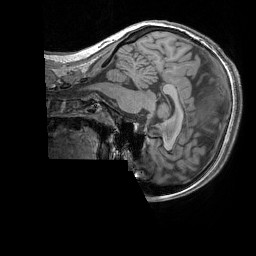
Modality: T1w
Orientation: sagittal
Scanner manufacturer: siemens
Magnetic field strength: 3 T
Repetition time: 1.83 s
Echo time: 0.00303 s